Field crop: maize
Growth stage: 1
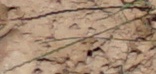
Species: lolium